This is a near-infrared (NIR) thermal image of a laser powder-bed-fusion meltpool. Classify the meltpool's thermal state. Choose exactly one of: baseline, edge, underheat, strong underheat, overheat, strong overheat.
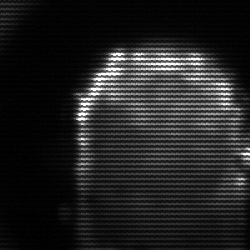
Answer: baseline